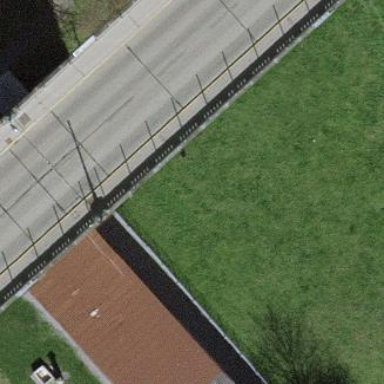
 providing place for outdoor activities."